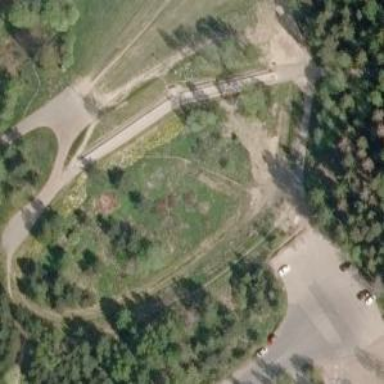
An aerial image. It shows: Path.